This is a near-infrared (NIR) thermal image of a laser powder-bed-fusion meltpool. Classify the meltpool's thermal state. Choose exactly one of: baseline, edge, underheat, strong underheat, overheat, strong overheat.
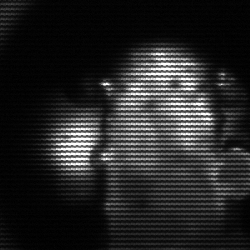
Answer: strong underheat